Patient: sex M, age 65
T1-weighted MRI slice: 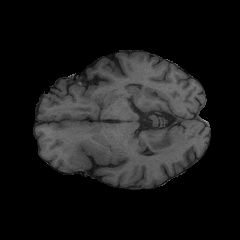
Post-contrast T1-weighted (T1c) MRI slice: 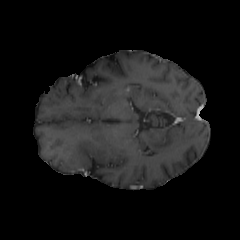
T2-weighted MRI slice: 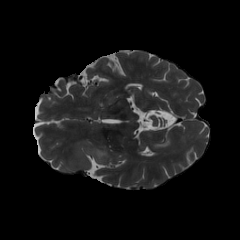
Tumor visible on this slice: yes
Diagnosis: Glioblastoma, IDH-wildtype
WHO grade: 4